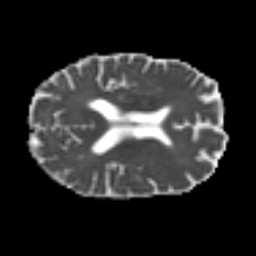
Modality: MD
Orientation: axial
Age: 61
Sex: male
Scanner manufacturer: siemens
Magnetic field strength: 3 T
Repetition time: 4.987 s
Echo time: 0.0792 s